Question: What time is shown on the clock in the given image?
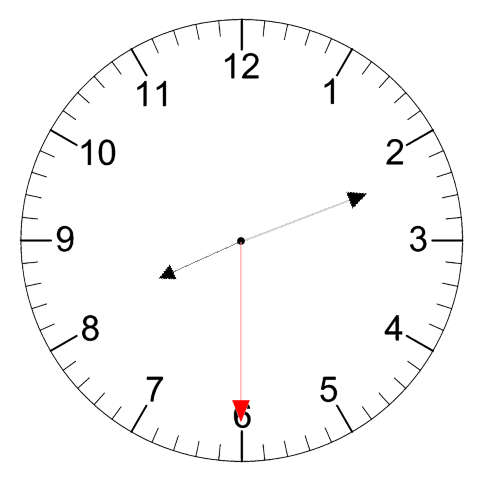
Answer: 08:11:30